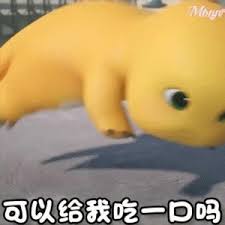
Label: nailong